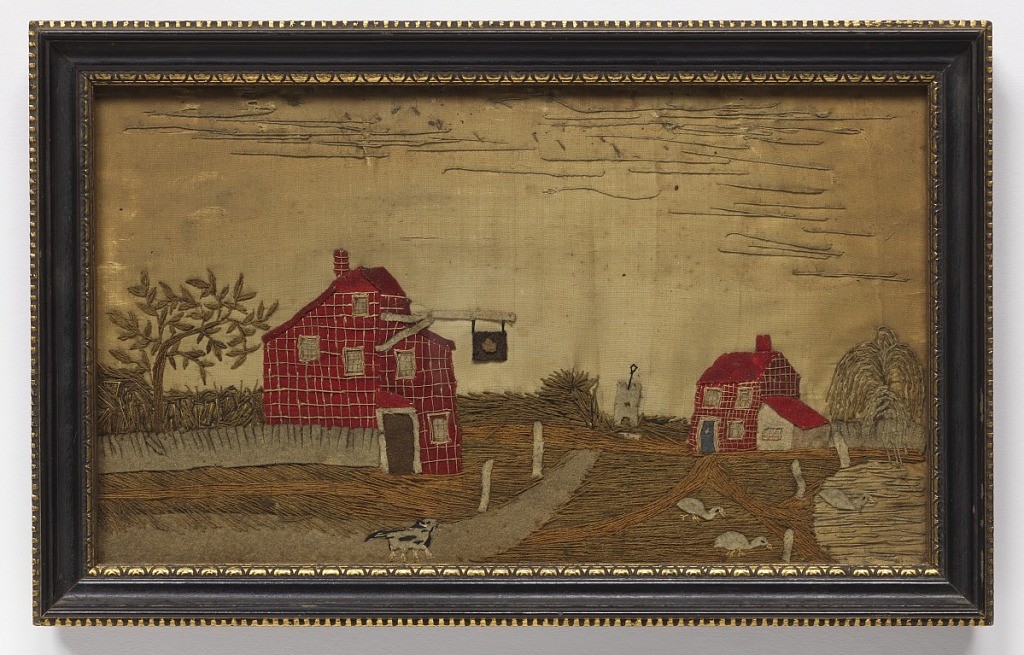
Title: Embroidered picture
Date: ca. 1810
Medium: silk, wool Technique: appliqué and embroidery in satin and stem stitch.
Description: Rural scene with red tavern and pond with ducks and weeping willow appliquéd in wool felt and embroidered on a silk ground.